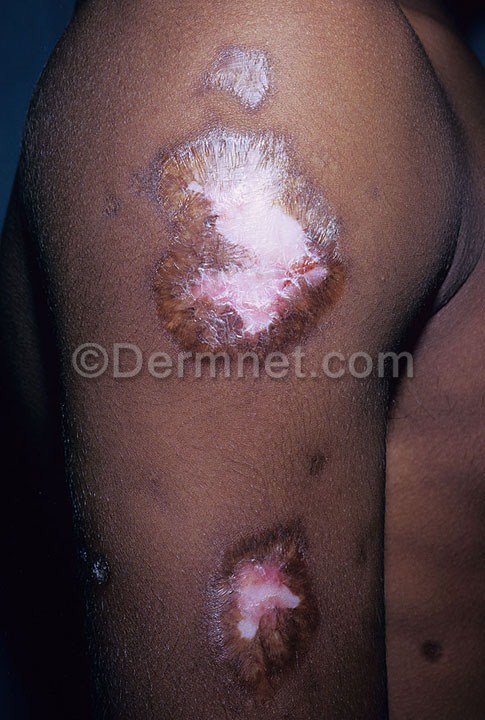
Disease: Lupus and other Connective Tissue diseases